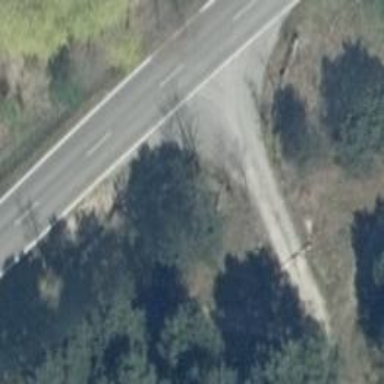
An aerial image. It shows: Emergency access point on the road.